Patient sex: M
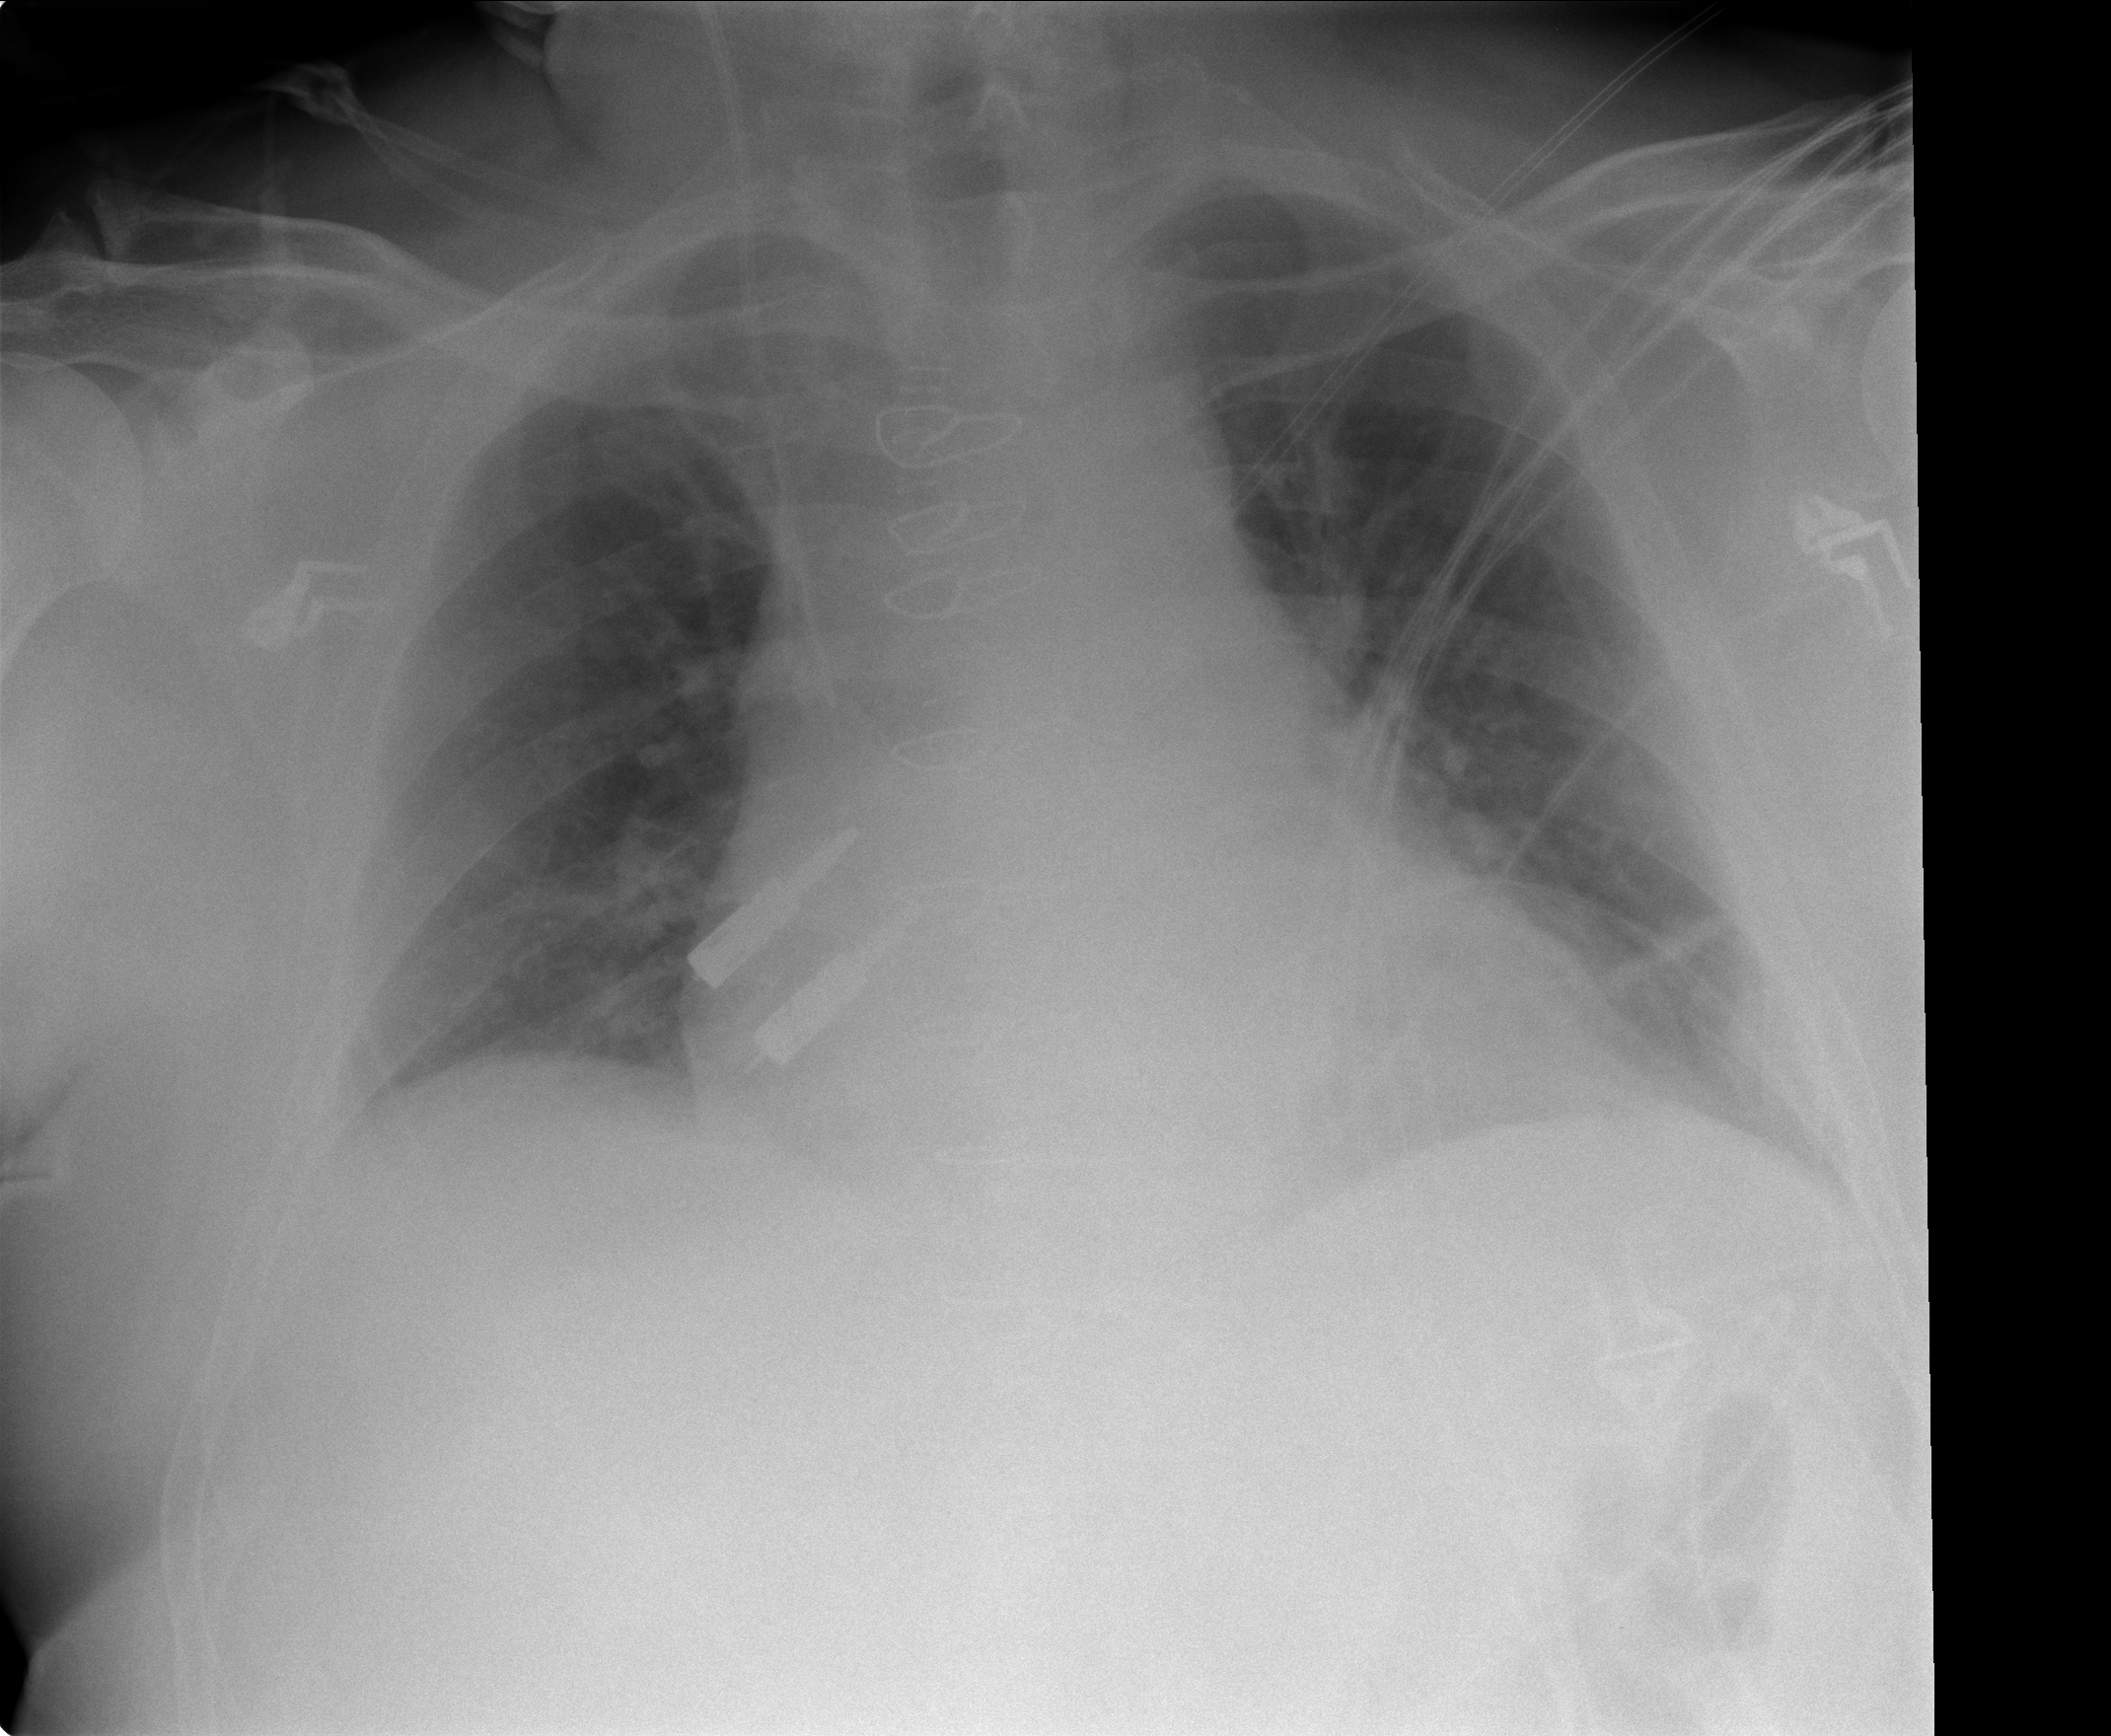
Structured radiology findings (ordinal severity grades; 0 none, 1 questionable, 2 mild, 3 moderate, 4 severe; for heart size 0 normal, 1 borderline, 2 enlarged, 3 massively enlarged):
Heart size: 2
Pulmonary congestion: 2
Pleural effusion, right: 2
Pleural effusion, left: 2
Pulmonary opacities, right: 0
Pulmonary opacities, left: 0
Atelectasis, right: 2
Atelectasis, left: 2